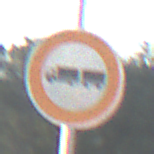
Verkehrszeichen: VerbotLastkraftwagenMitAnhaenger
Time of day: SunriseSunset
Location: Outdoor (Nature)
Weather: Clear
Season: NotSpecified
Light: Natural